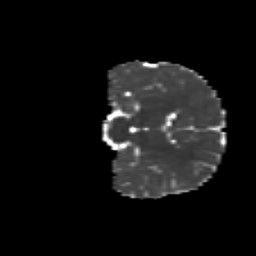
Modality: MD
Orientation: coronal
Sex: male
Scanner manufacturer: siemens
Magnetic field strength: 3 T
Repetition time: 5 s
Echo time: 0.071 s